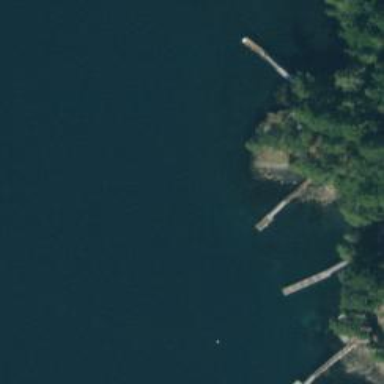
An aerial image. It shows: Man-made pier.